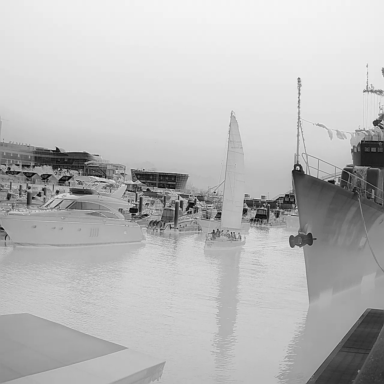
There are six objects shown in the infrared image, including a sailboat, a bulk_carrier, and four canoes.